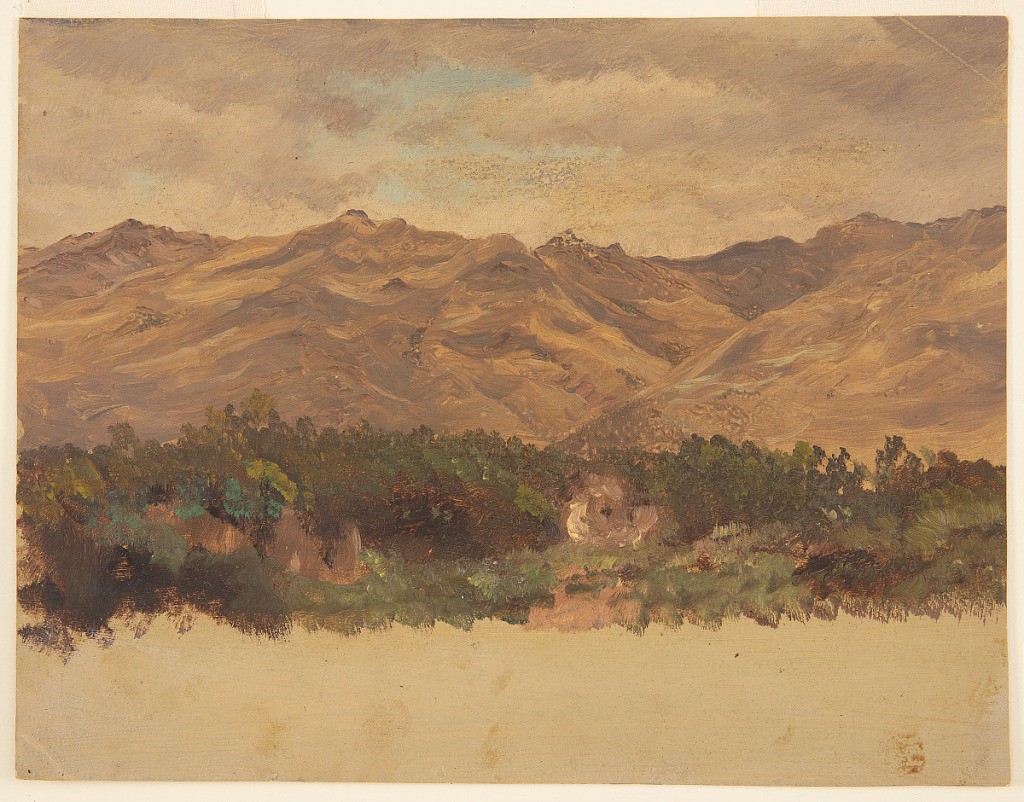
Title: Rugged Mountain Range, Colombia or Ecuador
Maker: Frederic Edwin Church, American, 1826–1900
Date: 1853 or 1857
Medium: Oil and graphite on tan paperboard
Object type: Drawing
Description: Landscape sketch showing a view of a rugged mountain range either in Colombia or Ecuador. Bushes, trees, and other indistinct vegetation stretch horizontally across the middle distance. In the background, the mountain range is rendered in shade of brown and has a rugged, serrated ridge with several sharp peaks. Above, blue sky peeks through a window in a bank of low-lying, puffy clouds.